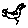
Label: bird